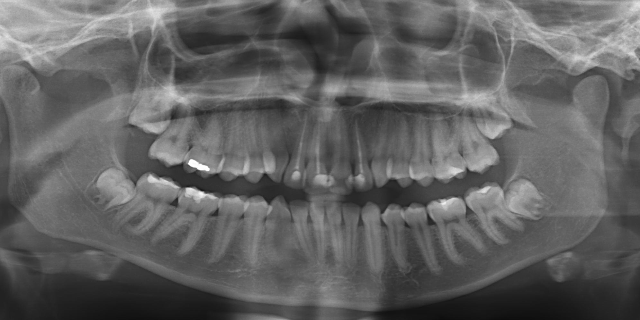
adult